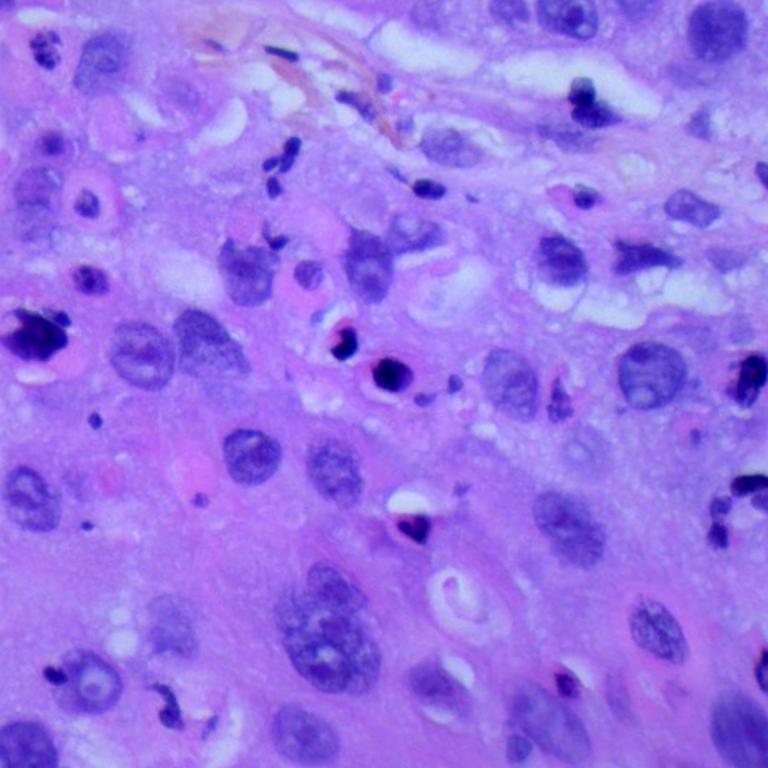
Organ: lung
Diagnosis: squamous carcinomas